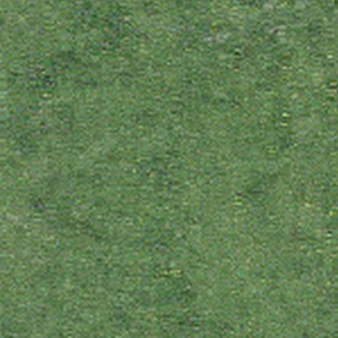
Label: other